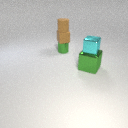
small green metal cylinder below small brown rubber cube